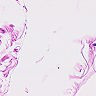
Metastatic tissue present: no